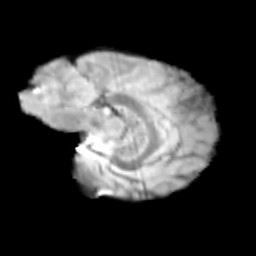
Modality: T2w
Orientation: sagittal
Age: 12
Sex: female
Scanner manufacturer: siemens
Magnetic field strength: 3 T
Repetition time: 3.8 s
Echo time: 0.07 s